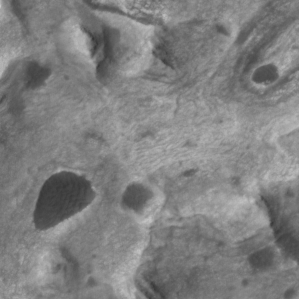
Label: non_frost